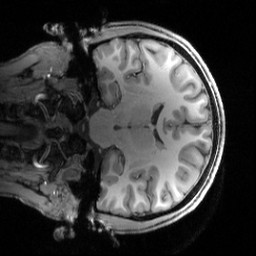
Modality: T1w
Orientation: coronal
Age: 19
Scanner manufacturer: siemens
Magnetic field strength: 3 T
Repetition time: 2.5 s
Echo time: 0.00444 s